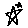
Label: star